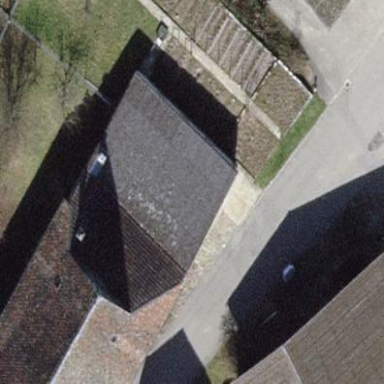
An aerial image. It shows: Barn.